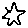
Label: star